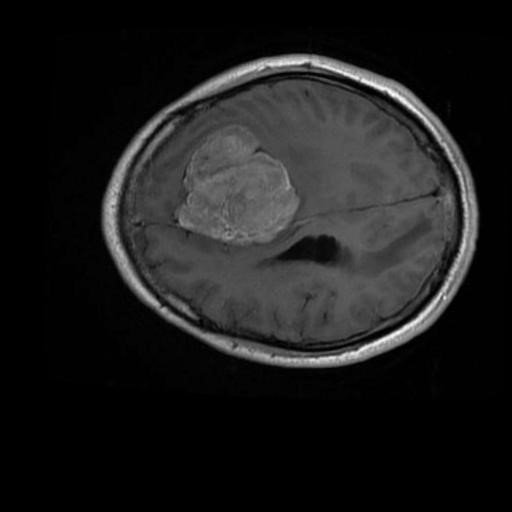
Label: brain_menin